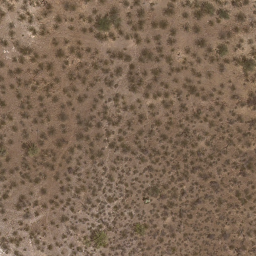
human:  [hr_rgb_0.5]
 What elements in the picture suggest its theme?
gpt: chaparral